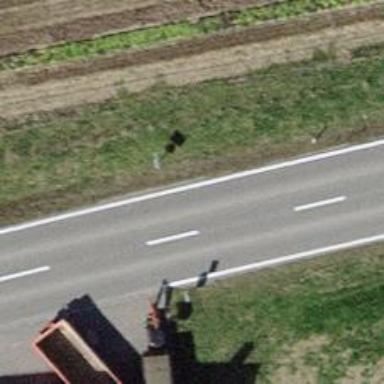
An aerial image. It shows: Asphalt road classified as primary highway.